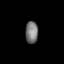
Tissue: lung
Cell type: Endothelial cells
Senescence score: 0.5531
Nuclear area (px): 273
Mean DAPI intensity: 119.89